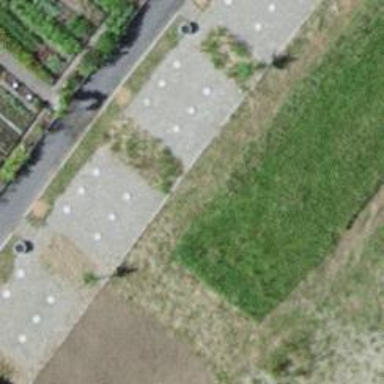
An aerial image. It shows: Plot within allotments.